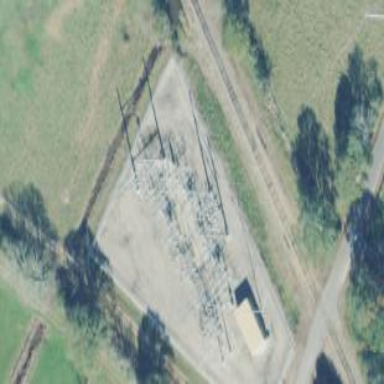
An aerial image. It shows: Power substation with fence around it. The substation is used for switching.